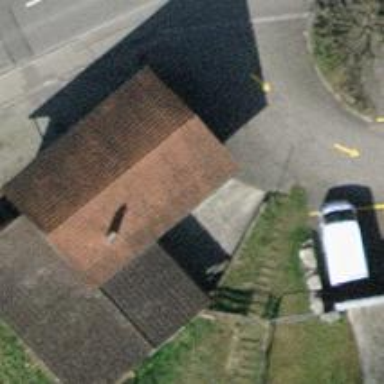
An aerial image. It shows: Furniture shop.